Interaction volume radius: 5 \u00c5
Interaction volume height: 40 \u00c5
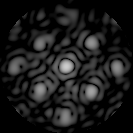
Disorder parameter: 0.2725